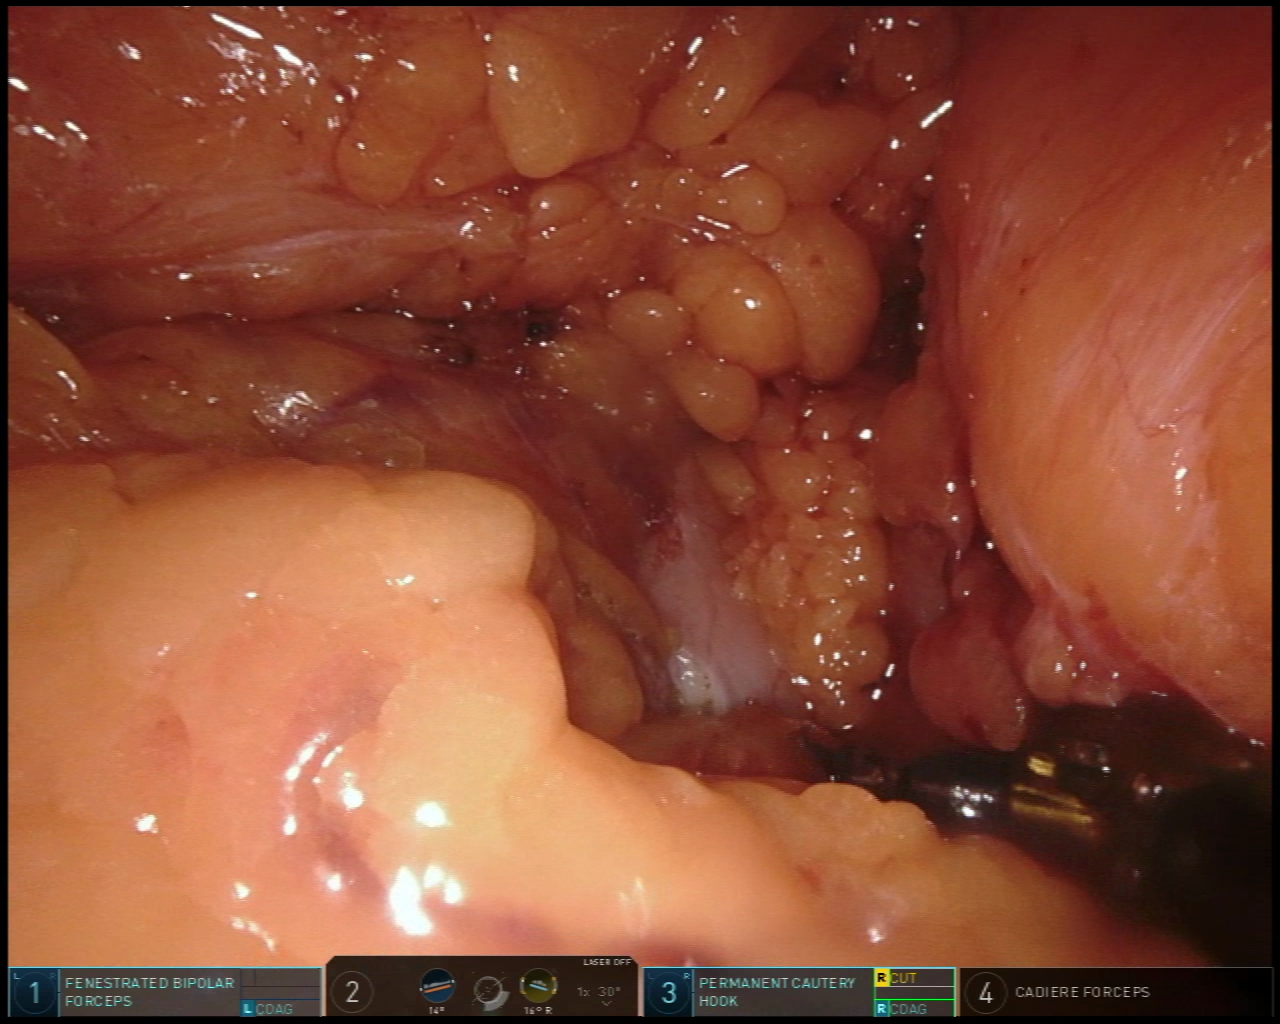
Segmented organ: stomach
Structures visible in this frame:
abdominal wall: no
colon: no
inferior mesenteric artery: no
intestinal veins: no
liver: no
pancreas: no
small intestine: no
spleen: no
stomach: yes
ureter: no
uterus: no
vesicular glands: no